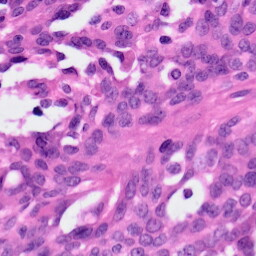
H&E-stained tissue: Ovarian